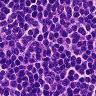
Metastatic tissue present: no